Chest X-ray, PA view. Patient: 59 years old, sex M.
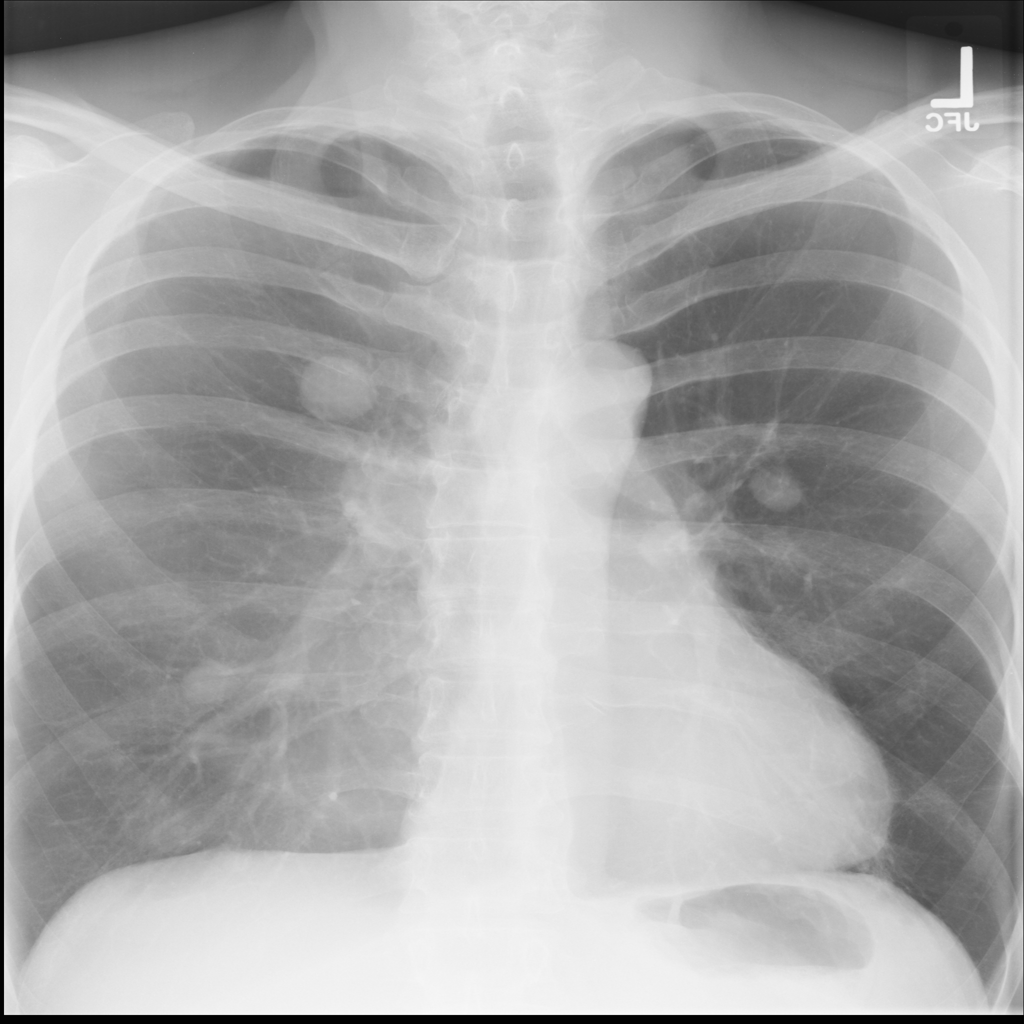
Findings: Infiltration, Nodule